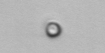
Label: nanoplankton_mix